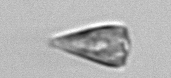
Label: Licmophora